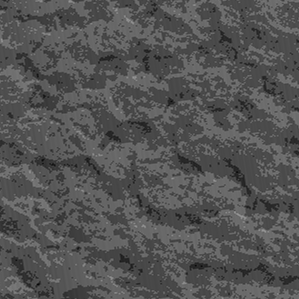
Label: frost